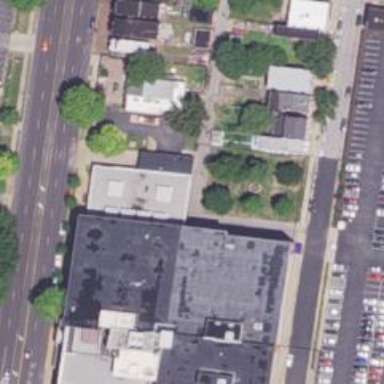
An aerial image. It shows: Building.